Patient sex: F
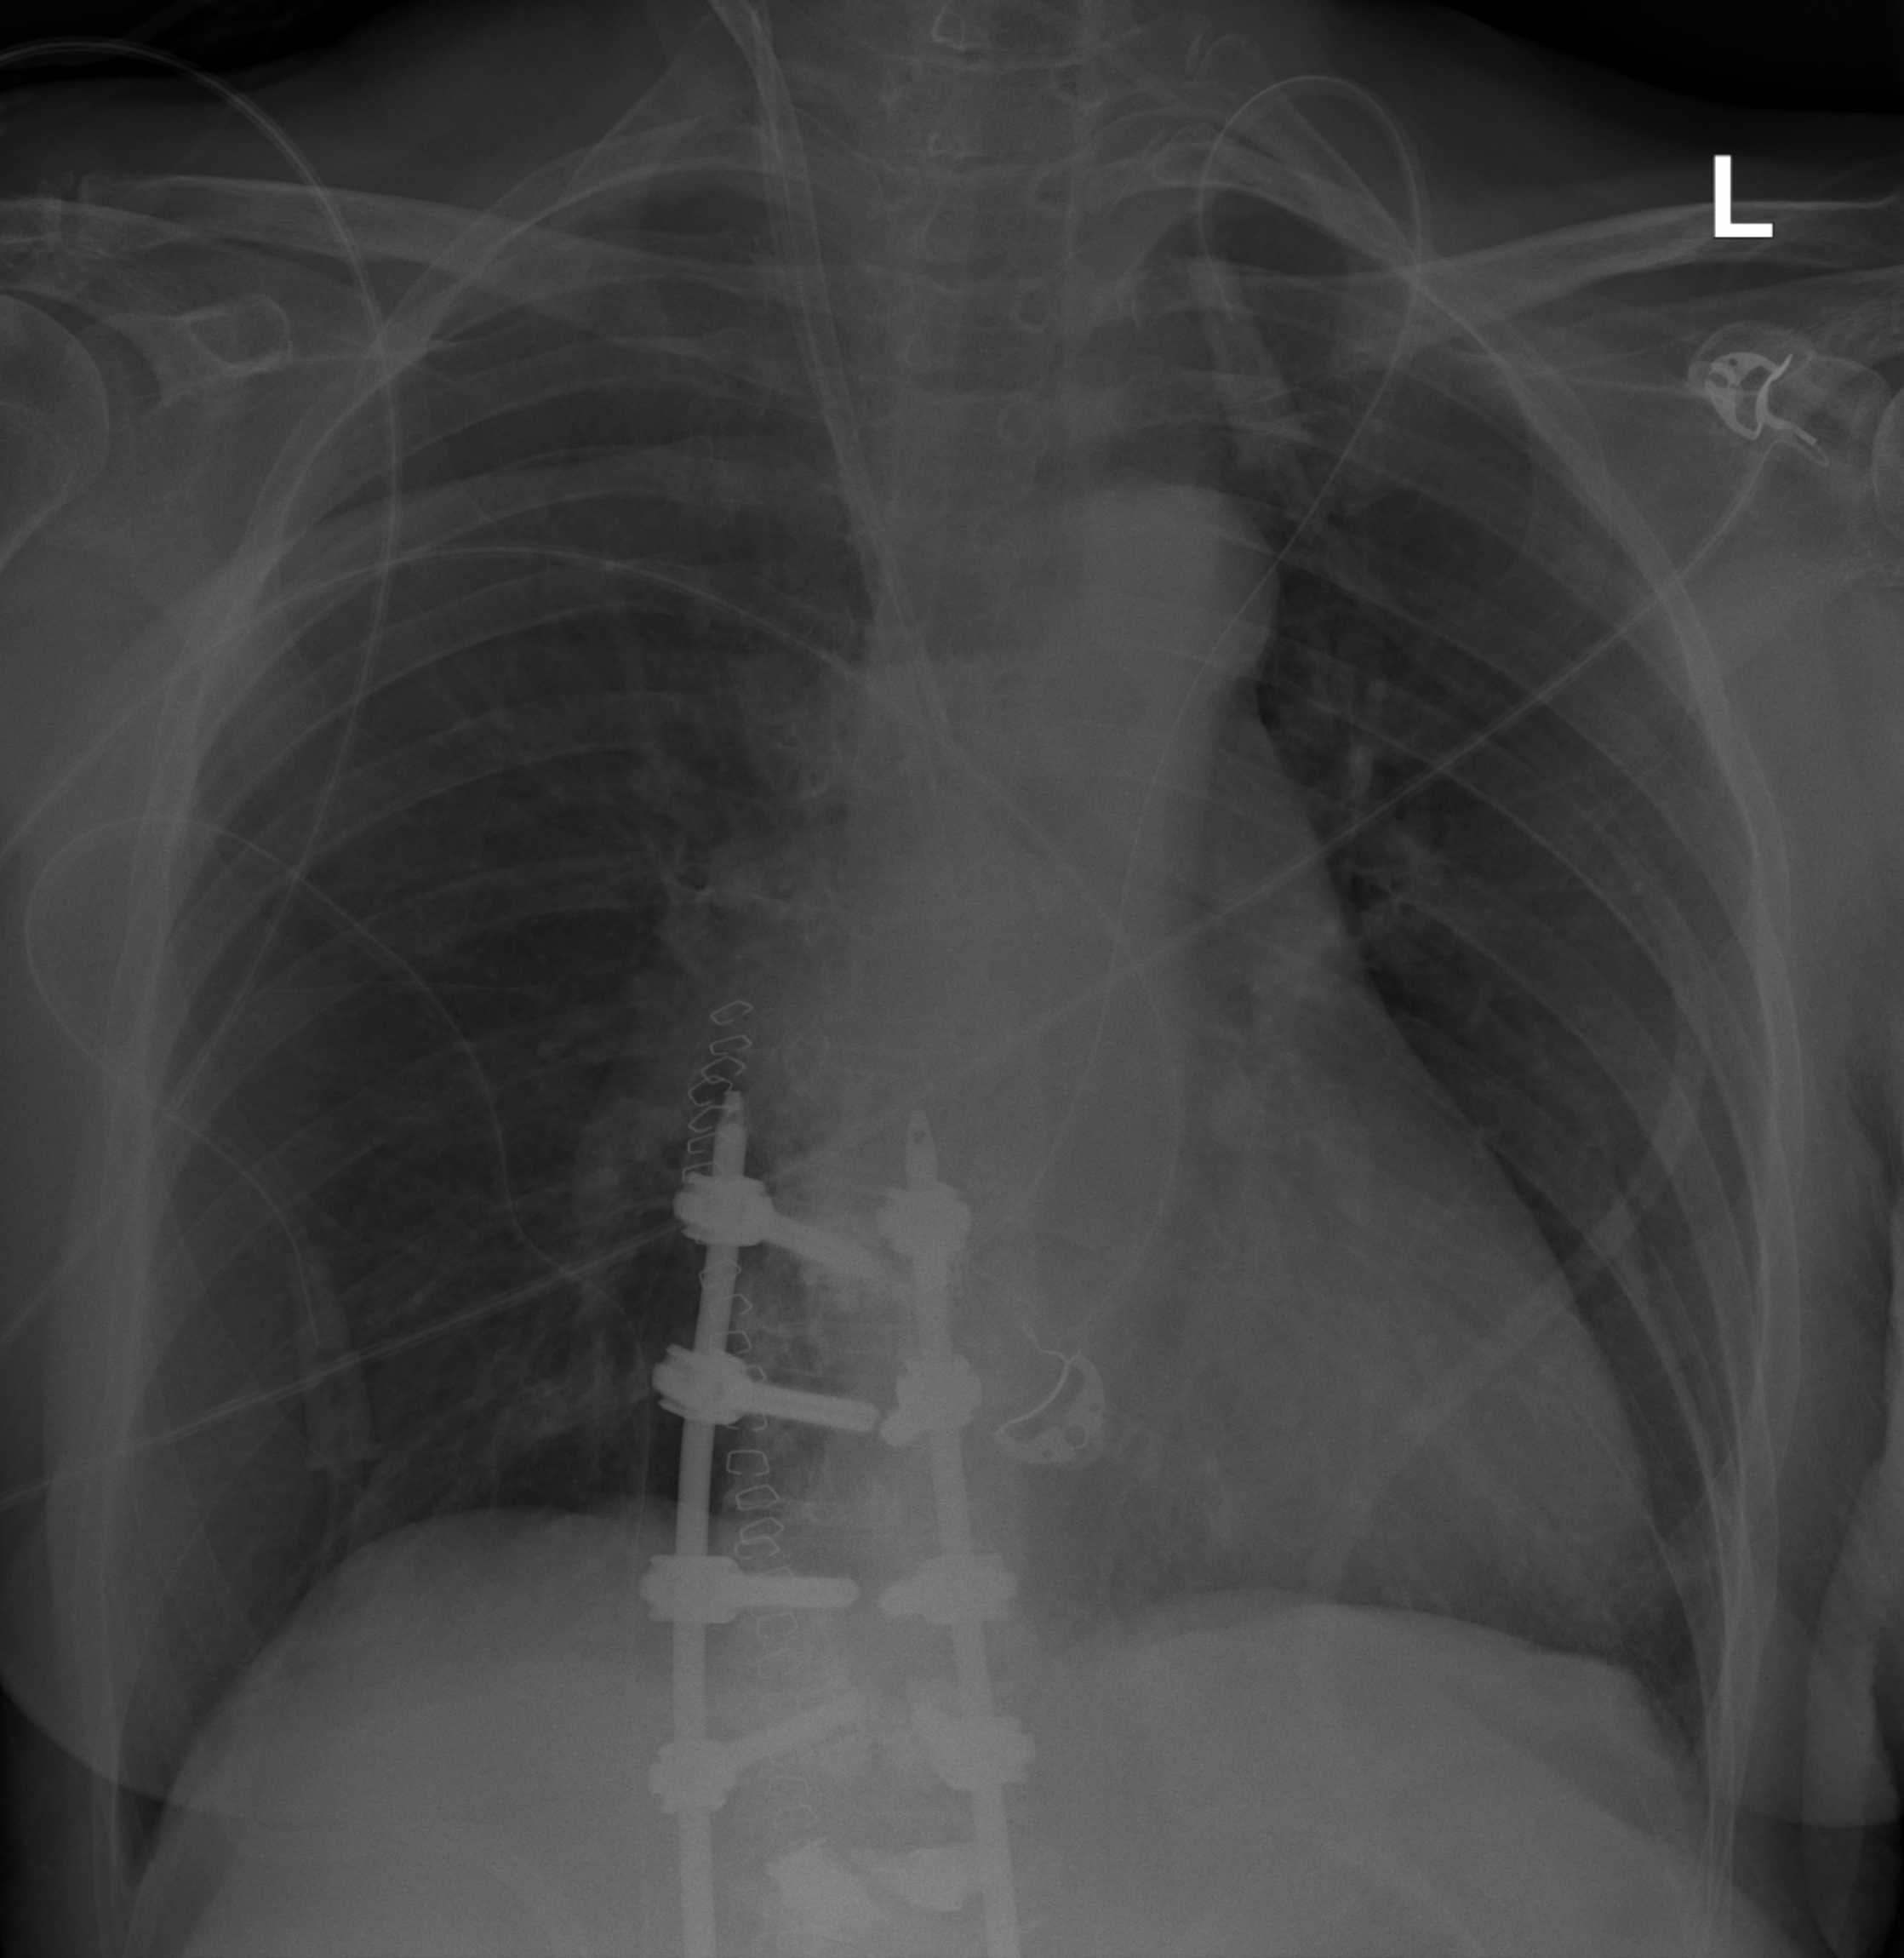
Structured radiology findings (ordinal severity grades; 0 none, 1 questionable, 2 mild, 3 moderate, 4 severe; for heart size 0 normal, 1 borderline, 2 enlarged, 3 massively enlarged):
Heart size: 1
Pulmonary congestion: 0
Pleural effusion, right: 2
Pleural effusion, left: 0
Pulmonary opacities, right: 0
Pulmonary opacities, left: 0
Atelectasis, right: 0
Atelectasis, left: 2